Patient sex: M
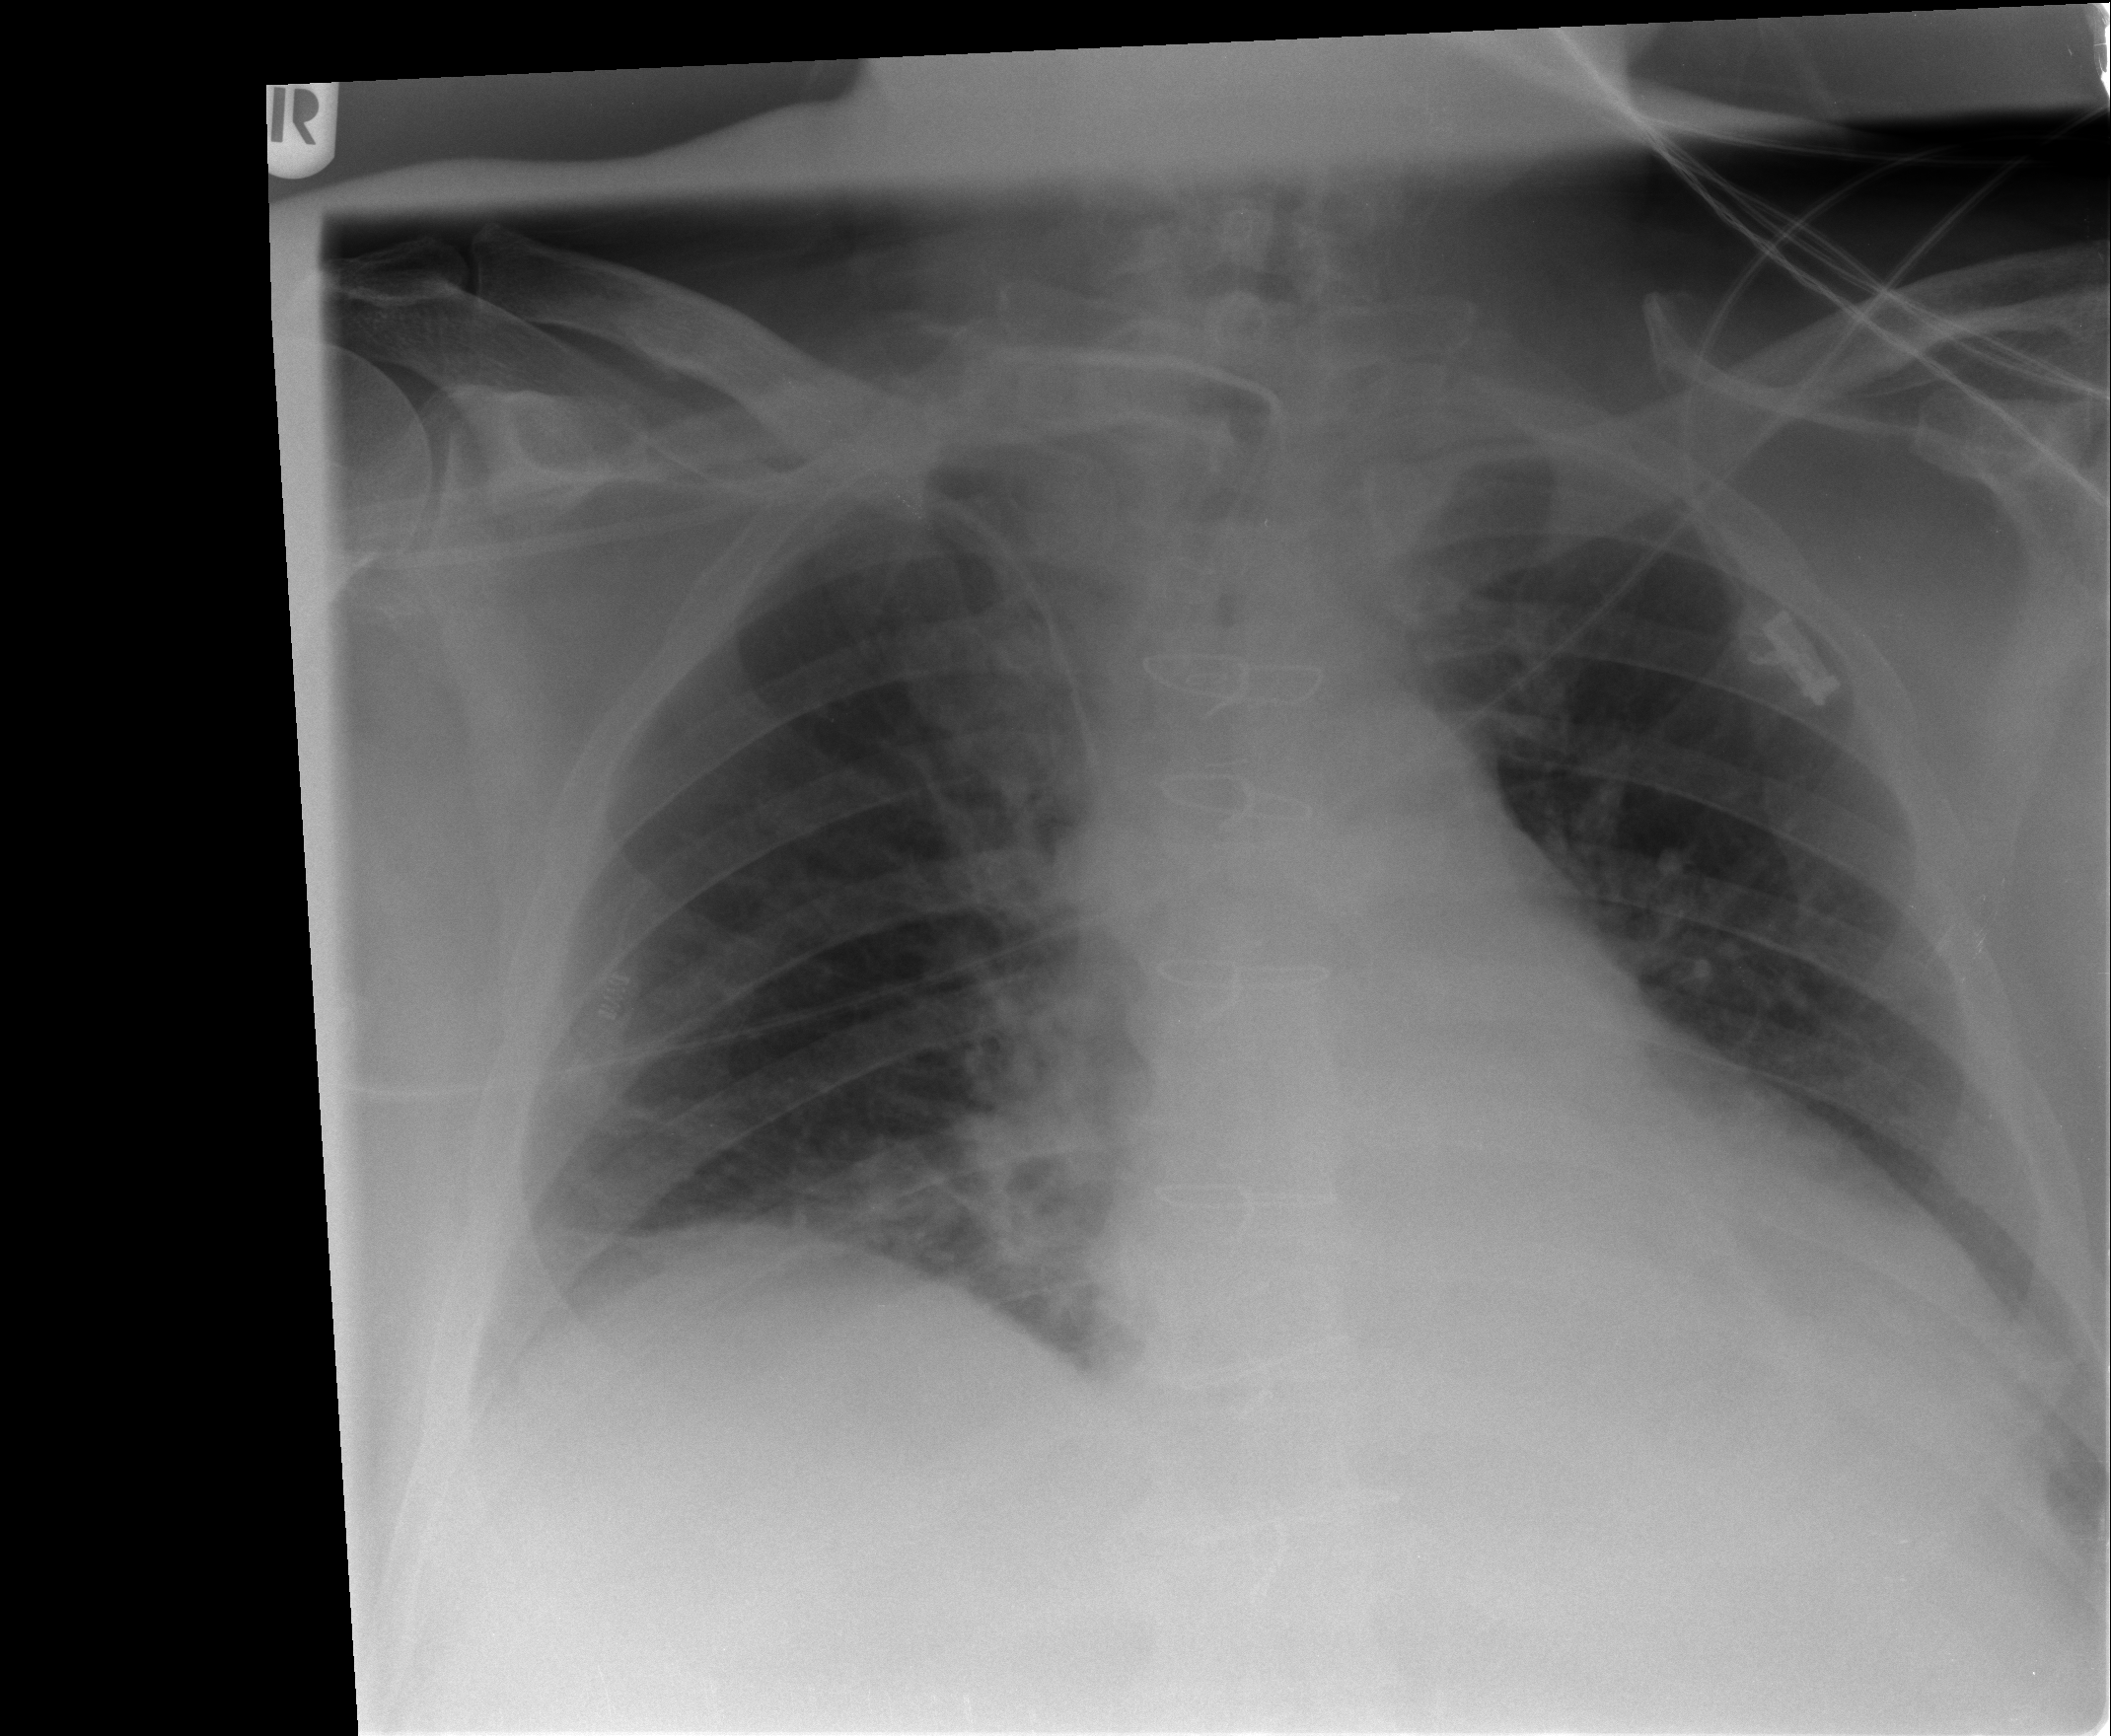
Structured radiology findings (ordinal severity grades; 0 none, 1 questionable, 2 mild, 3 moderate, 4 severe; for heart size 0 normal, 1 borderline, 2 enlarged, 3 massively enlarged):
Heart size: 2
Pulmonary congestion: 2
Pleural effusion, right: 1
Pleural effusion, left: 1
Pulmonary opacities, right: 0
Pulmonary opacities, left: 0
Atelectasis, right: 2
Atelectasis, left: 2